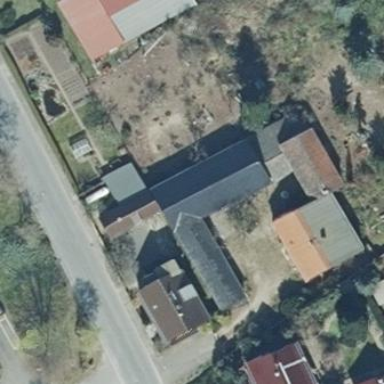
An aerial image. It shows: Building.